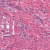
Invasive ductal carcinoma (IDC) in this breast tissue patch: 1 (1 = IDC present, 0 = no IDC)